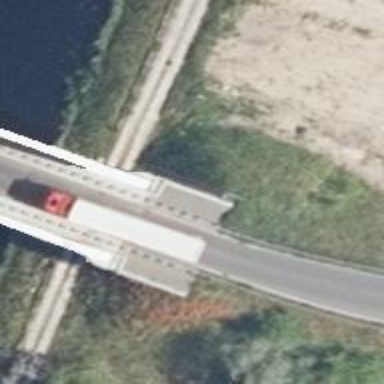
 featuring bridge. There is cycleway on the opposite side."